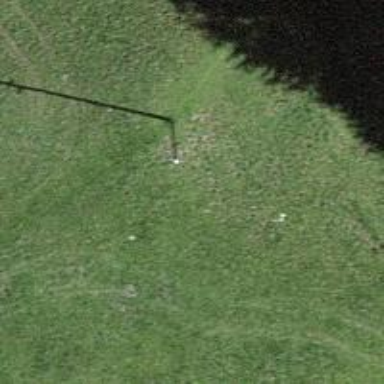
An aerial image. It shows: Power pole.